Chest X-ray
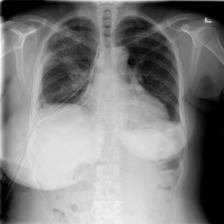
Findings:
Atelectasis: positive
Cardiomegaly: negative
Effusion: negative
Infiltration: negative
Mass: negative
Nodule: negative
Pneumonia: negative
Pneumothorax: positive
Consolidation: negative
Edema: negative
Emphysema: negative
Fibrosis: negative
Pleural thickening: negative
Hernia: negative